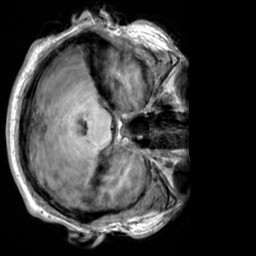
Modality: T1w
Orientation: axial
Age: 22
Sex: male
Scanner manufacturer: siemens
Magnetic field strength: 3 T
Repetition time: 2.3 s
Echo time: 0.00303 s